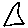
Label: triangle